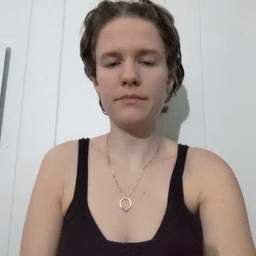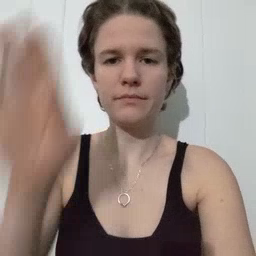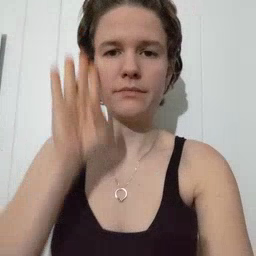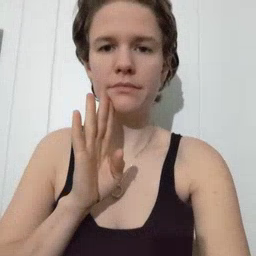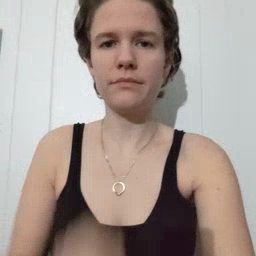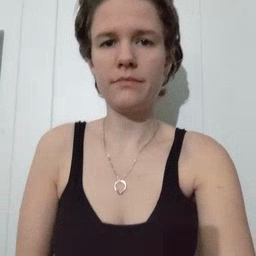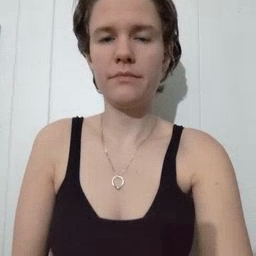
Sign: brown